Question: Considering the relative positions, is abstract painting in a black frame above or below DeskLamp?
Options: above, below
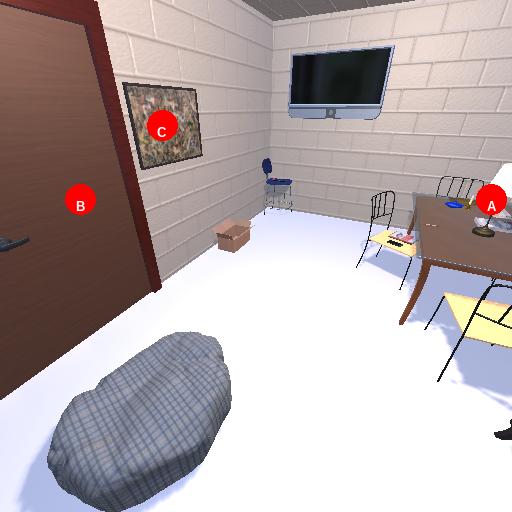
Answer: above